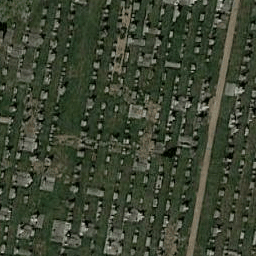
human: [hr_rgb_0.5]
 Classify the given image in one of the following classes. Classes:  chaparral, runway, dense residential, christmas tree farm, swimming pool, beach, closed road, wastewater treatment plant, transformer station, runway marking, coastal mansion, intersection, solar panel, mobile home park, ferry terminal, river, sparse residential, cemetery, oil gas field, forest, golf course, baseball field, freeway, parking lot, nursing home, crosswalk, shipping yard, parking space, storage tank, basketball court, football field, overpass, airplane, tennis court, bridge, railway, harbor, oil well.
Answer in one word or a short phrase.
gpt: cemetery